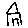
Label: house